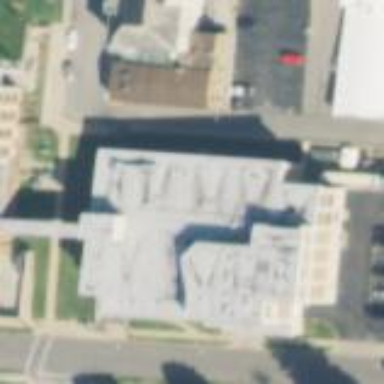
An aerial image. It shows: Public building.